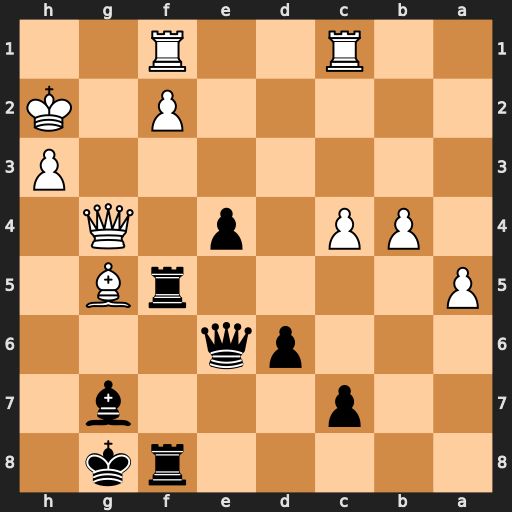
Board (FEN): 5rk1/2p3b1/3pq3/P4rB1/1PP1p1Q1/7P/5P1K/2R2R2
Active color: b
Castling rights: -
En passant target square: -
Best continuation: Qe5+ f4 exf3+